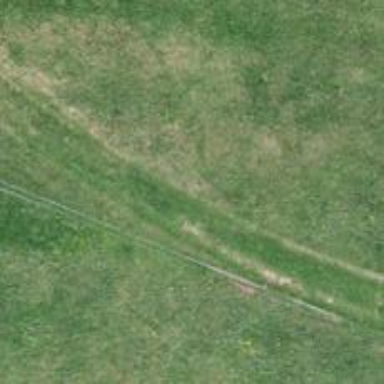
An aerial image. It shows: Track with grade 5 tracktype.